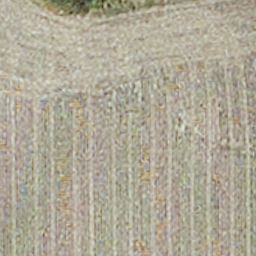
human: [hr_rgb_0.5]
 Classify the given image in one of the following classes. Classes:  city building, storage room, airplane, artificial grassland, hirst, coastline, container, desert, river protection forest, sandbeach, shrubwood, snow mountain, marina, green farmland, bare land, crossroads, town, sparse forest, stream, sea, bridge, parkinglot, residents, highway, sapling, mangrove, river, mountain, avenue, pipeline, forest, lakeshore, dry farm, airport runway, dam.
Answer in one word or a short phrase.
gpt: dry farm